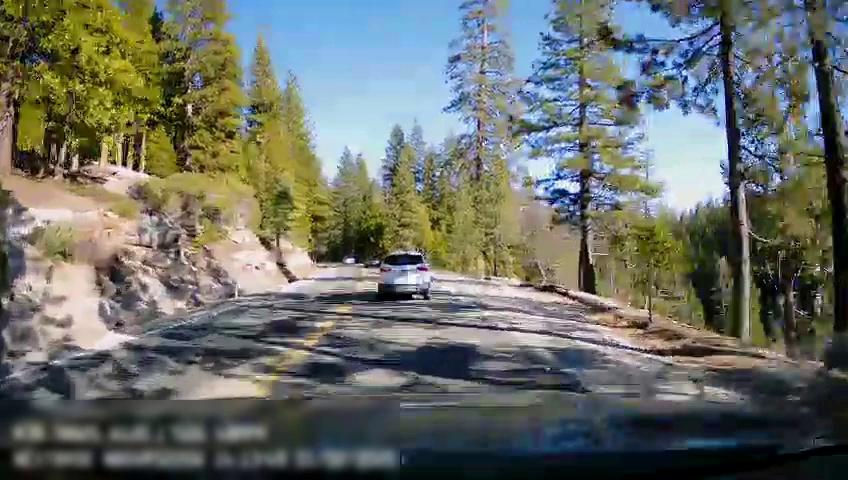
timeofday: Day
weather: Sunny
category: Drivable Space
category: Vehicles | Car
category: Vehicles | SUV
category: Lanes | Current Lane
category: Lanes | Alternate Lane
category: Lanes | Opposite Lane